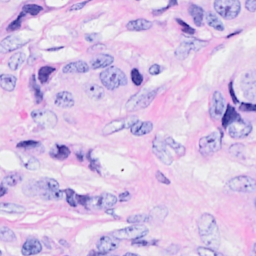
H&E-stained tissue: Breast